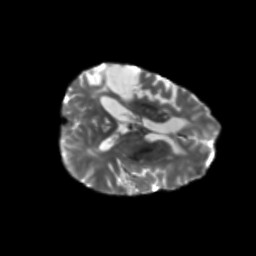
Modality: T2w
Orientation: axial
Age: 46
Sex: male
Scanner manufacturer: siemens
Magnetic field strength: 3 T
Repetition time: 5.25 s
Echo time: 0.08 s